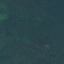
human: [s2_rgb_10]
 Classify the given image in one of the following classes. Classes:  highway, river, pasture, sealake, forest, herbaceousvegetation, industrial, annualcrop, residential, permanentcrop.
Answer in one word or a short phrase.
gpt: Forest